Question: I'm trying to display multiple checkboxes and then submit the selected checkboxes as (i.e. as parameters in URL string) to the same script:

Here is my simplified test code - :
'''
<html>
<head>
<style type="text/css" title="currentStyle">
@import "http://ajax.googleapis.com/ajax/libs/jqueryui/1/themes/redmond/jquery-ui.css";
</style>
<script type="text/javascript" src="http://ajax.googleapis.com/ajax/libs/jquery/1/jquery.min.js"></script>
<script type="text/javascript" src="https://ajax.googleapis.com/ajax/libs/jqueryui/1/jquery-ui.min.js"></script>
<script type="text/javascript">
$(function() {
$('#name').dialog({ autoOpen: false, modal: true });
});
</script>
</head>
<body>
<form>
<p><input type="button" value="Select name"
onclick="$('#name').dialog('open');"></p>
<div id="name" title="name">
<?php
$NAMES = array(
'project one',
'project two',
'project three',
);
foreach ($NAMES as $name) {
printf('<p><label><input type="checkbox" name="name" value="%s">%s</label></p>',
urlencode($name),
htmlspecialchars(substr($name, 0, 120))
);
}
?>
</div>
<input type="submit">
</form>
</body>
</html>
'''
But for some reason, when I select the first 2 checkboxes click the "Submit" button (sorry for the non-English name in the screenshot), then the script <URL> as I would expect.
If I get rid of all JQuery UI stuff, then it works.
What am I doing wrong? (besides using which is because that's a database table column name and doesn't seem to be the reason for this problem anyway)
In my real program (not the above test case) I actually have such dialogs and would like to set some settings in each dialog and that click a Submit button. So the Submit button the dialog(s).
Thank you!
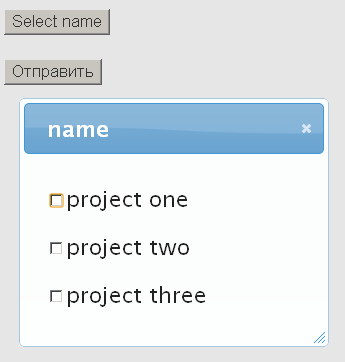
Answer: Assuming all the form inputs are checkboxes you can use the following to compile and submit the details as a GET.
using your original code add the following function
'''
function compileInputs(){
var string = '';
var inputs = new Array();
//loop through all checkboxes
$(':checkbox').each(function(){
if($(this).is(':checked')){
inputs.push($(this).attr('name')+"="+$(this).val());
}
});
string = "?"+inputs.join("&");
window.location.replace(string);
'''
}
you will need to change the names of the inputs from name='name' to name='name[]'
then change the submit to a button as follows:
'''
<input type="button" onClick='compileInputs()' value='submit'>
'''
you will no longer need the '<form>' tags
for a more selective approach:
'''
//get all checkboxes from div#name
$('div#name :checkbox').each(function(){
if($(this).is(':checked')){
inputs.push($(this).attr('name')+"="+$(this).val());
}
});
//get all checkboxes from div#appsversion
$('div#appsversion :checkbox').each(function(){
if($(this).is(':checked')){
inputs.push($(this).attr('name')+"="+$(this).val());
}
});
//get all checkboxes from div#osversion
$('div#osversion :checkbox').each(function(){
if($(this).is(':checked')){
inputs.push($(this).attr('name')+"="+$(this).val());
}
});
'''